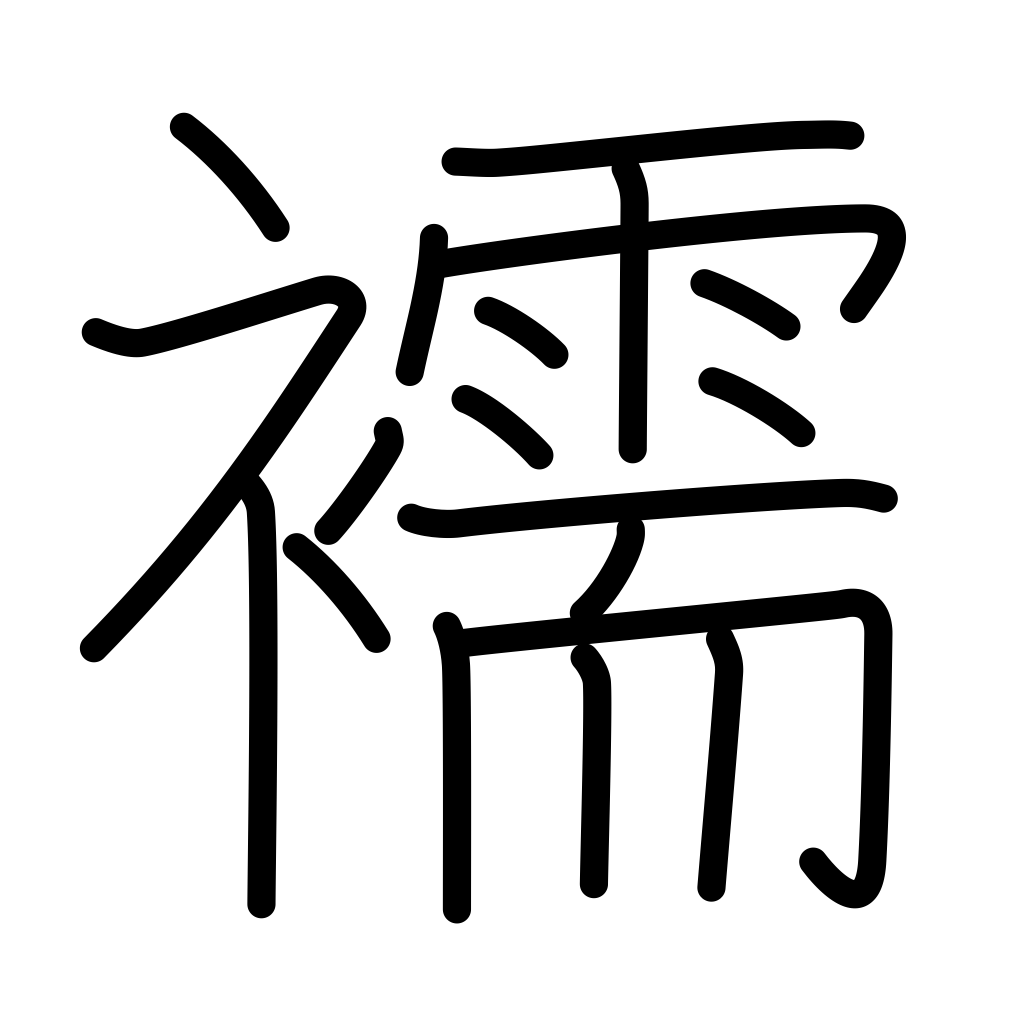
Meaning: underwear